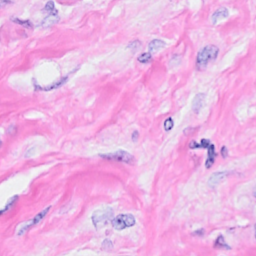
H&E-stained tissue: Breast